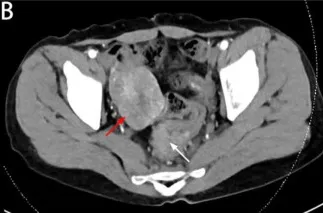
Preoperative imaging data. (B) CT showed a soft tissue mass on the right side of the pelvis (red arrow); the wall of the middle and lower rectum was thickened, with mild enhancement (white arrow).
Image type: radiology (ct)